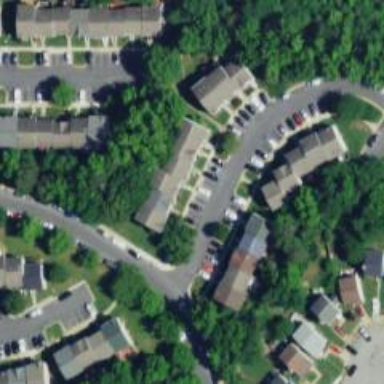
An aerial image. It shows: Neighborhood.